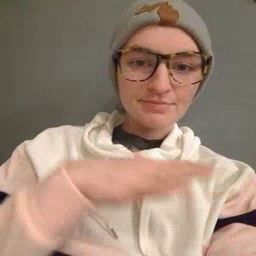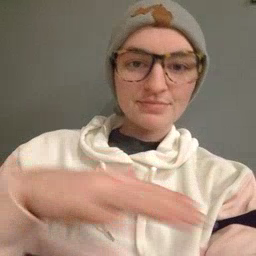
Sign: backyard